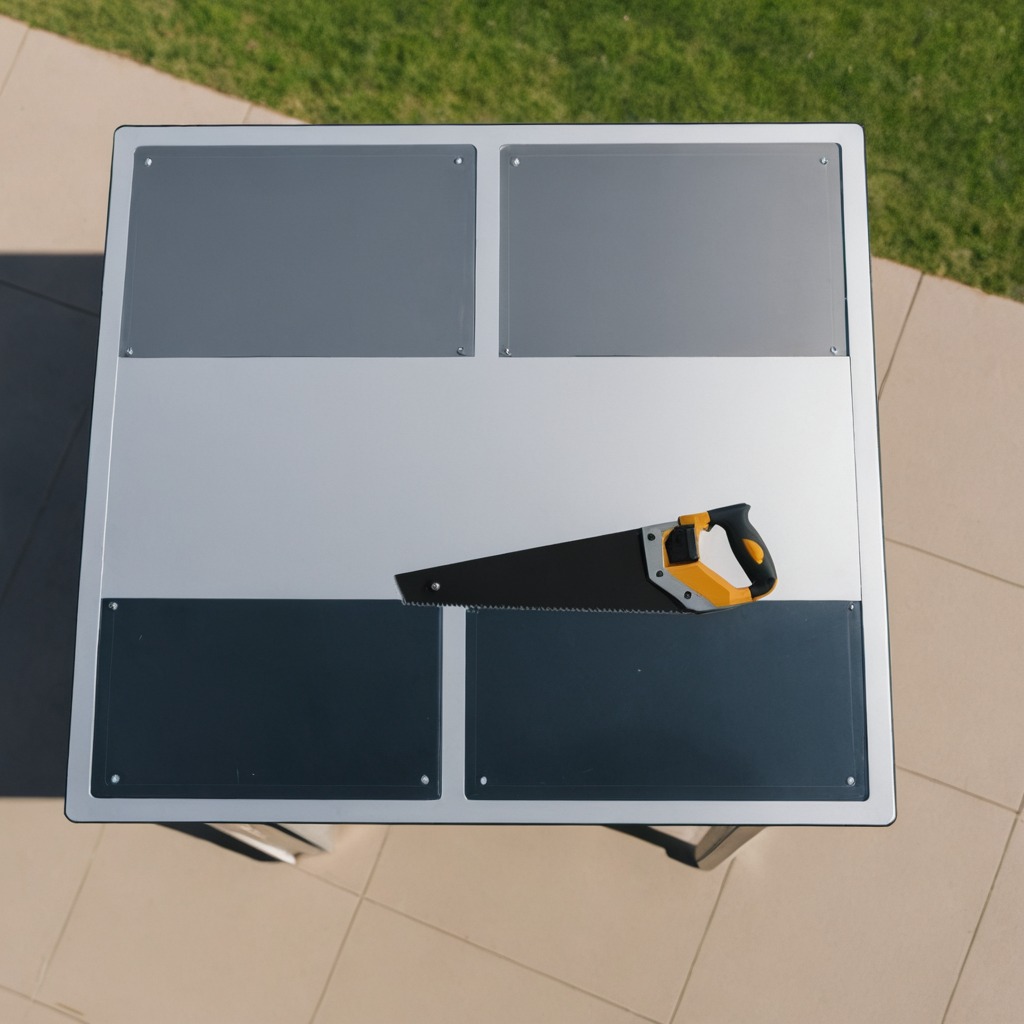
A metal saw is lying on a table in a temporary outdoor tool station.